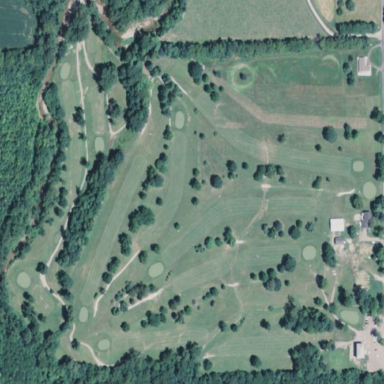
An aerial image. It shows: Golf course.